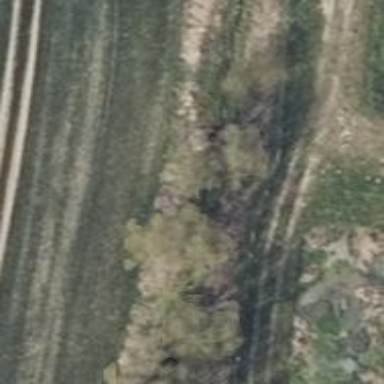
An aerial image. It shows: Deciduous broadleaved tree.